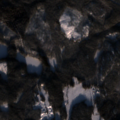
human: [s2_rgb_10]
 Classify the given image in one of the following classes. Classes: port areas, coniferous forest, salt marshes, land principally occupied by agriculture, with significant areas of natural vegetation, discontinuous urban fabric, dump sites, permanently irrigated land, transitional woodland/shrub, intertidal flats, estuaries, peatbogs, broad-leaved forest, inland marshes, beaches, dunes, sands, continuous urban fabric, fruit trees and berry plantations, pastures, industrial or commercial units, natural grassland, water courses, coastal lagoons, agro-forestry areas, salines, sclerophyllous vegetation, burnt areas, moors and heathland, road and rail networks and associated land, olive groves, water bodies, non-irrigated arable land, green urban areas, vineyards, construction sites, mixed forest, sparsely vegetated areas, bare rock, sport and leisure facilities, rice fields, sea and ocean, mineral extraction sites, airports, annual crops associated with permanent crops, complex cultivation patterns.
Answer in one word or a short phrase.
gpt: coniferous forest, transitional woodland/shrub